Question: I want to process output from a subprocess and decide to terminate that subprocess once I received sufficient output. My program logic decides when we have enough input.
Example: Wait for a Udev event
'''
try:
for event in sh.udevadm('monitor', _iter=True):
if event matches usb stick added:
print("Ok, I will work with that USB stick you just plugged in!")
break
except:
pass
print("I copy stuff on your USB stick now!")
'''
The 'break' terminates the process but I cannot catch the exception:

What is the correct way to terminate a subprocess or how can I handle the exception?
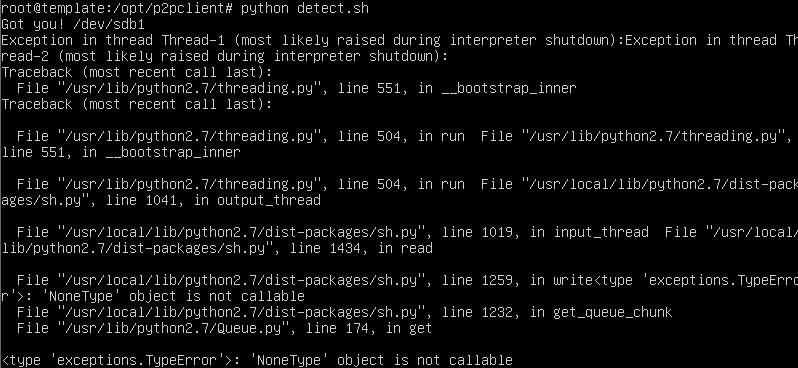
Answer: Found a way using interactive callbacks.
<URL>
Pretty neat, I think.
'''
def wait_for_plugged_in_drive(self):
print("Plugin an external HDD or USB stick.")
sh.udevadm.monitor(_out=self._scan_and_terminate).wait()
def _scan_and_terminate(self, line, stdin, process):
match = re.search('add\s+/.*/block/sd./(sd..)', line)
if match is not None:
self.device = '/dev/' + match.group(1)
print("USB stick recognized {0}".format(self.device))
process.terminate()
return True
'''